Field crop: maize
Growth stage: 2
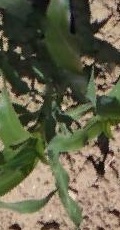
Species: maize